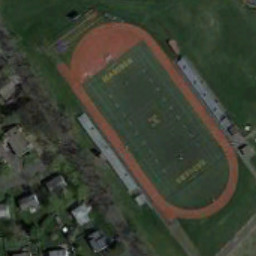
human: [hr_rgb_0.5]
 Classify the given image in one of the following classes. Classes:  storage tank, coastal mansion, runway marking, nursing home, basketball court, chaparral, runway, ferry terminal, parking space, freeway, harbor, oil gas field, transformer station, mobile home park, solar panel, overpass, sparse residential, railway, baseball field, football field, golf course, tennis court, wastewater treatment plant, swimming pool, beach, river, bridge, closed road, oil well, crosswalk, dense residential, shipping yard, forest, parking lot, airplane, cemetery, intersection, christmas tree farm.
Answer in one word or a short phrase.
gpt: football field